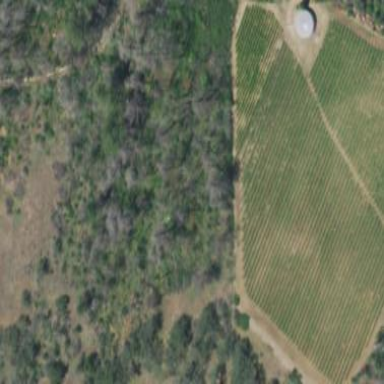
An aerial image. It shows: Vineyard growing wine grapes.